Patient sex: F
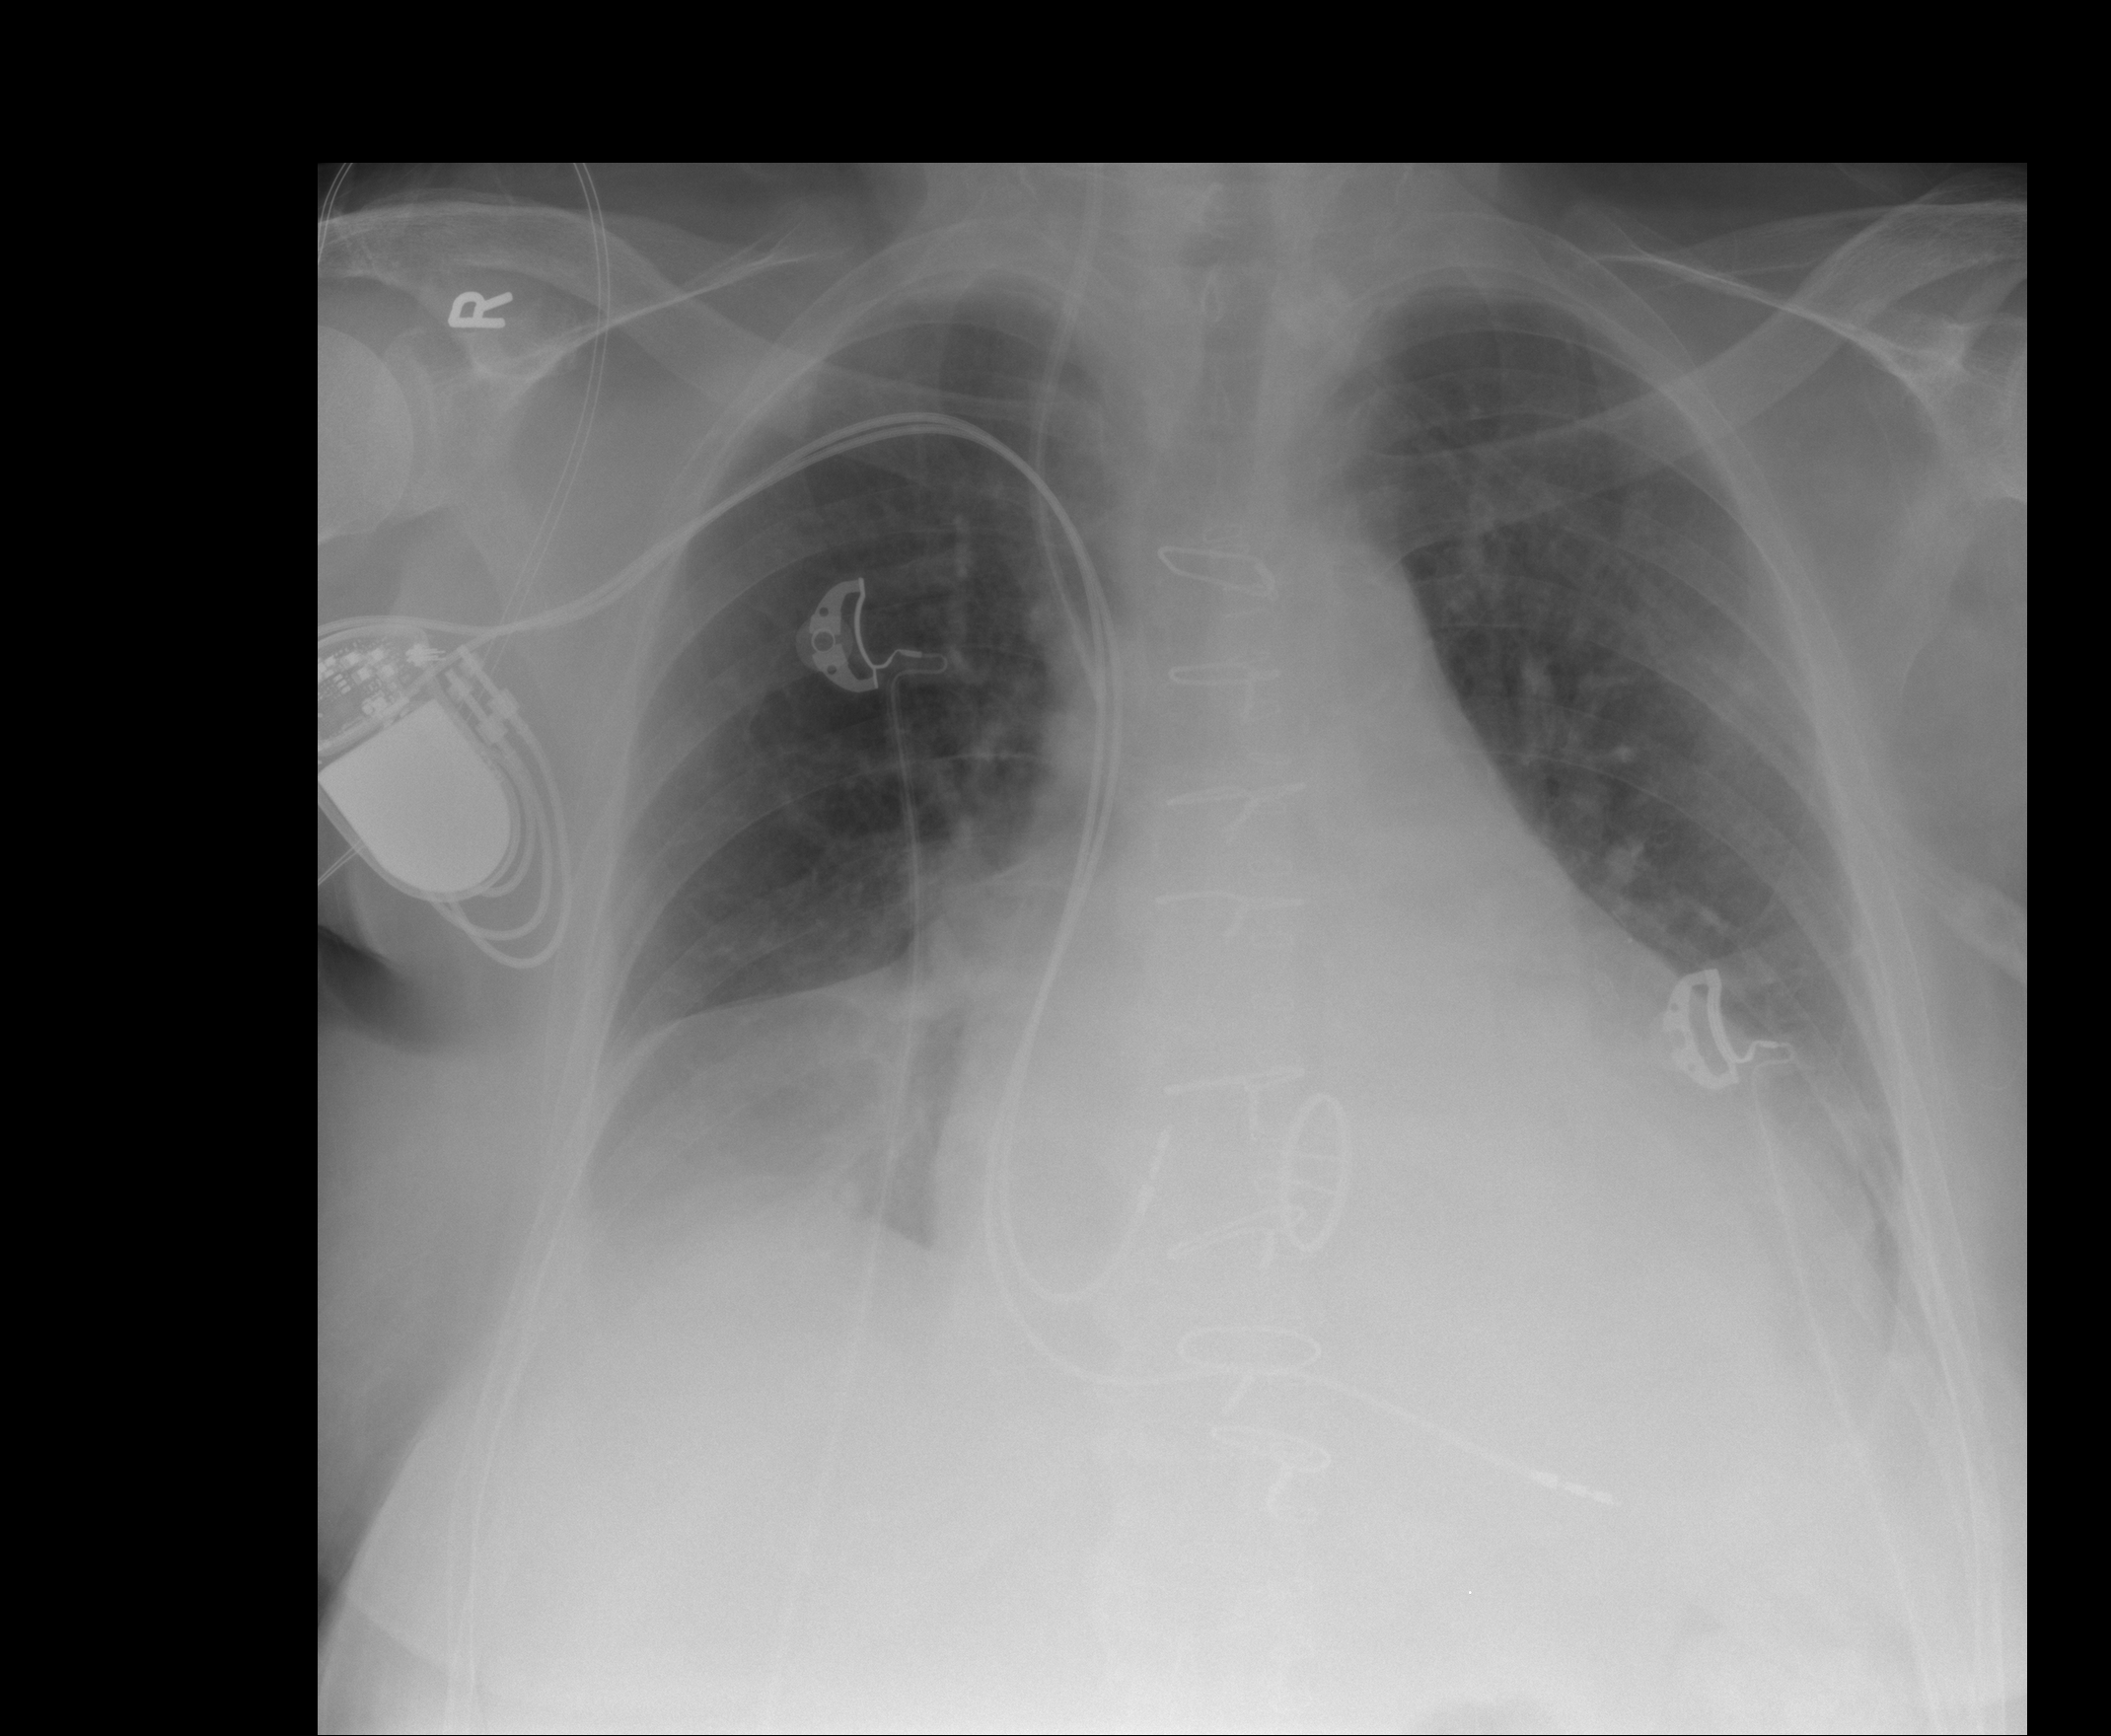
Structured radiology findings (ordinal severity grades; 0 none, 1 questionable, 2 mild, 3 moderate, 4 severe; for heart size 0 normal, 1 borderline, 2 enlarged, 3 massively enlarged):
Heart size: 3
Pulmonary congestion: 2
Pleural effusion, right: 2
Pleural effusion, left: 2
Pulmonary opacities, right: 0
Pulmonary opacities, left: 0
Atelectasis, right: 2
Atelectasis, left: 2